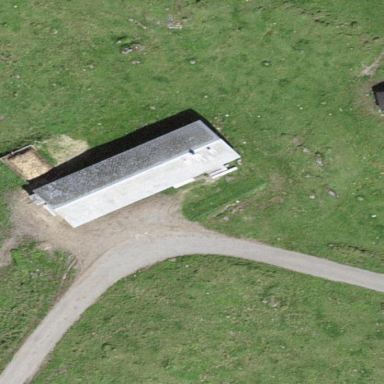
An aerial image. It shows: Farm auxiliary building with gabled roof.